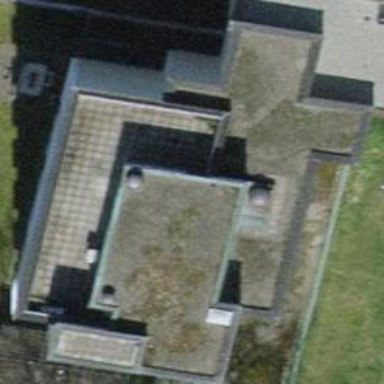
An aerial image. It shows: Modern apartment building with flat roof design.